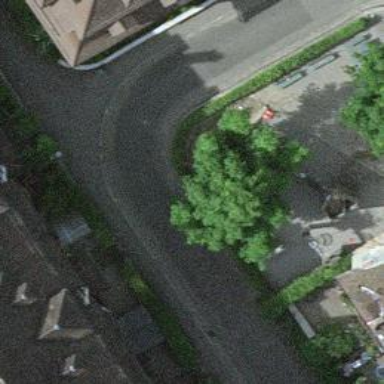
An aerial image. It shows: Asphalt road in living street.